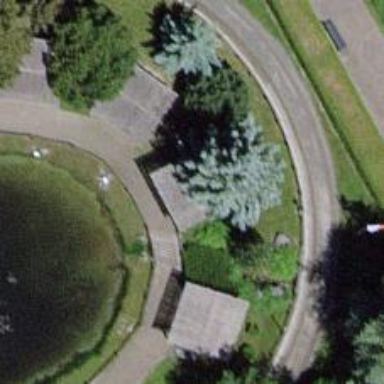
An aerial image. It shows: Picnic table located in leisure land area.